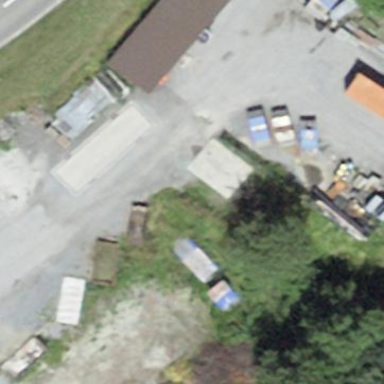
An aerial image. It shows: Recycling centre providing amenities for recycling.